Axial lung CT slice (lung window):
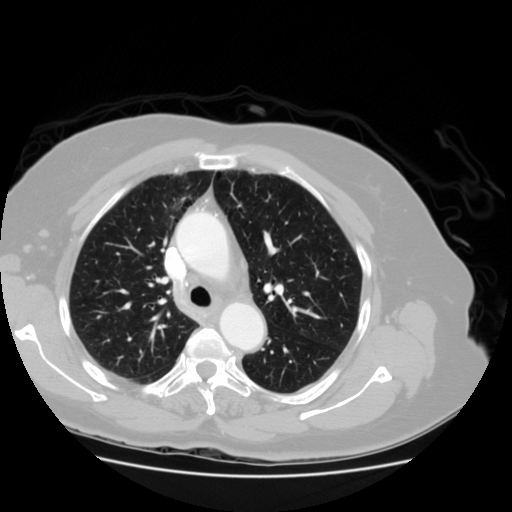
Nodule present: no